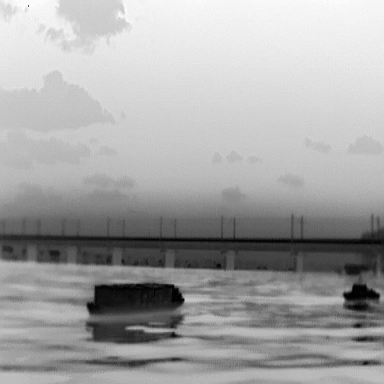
There is a fishing_boat in the infrared image.